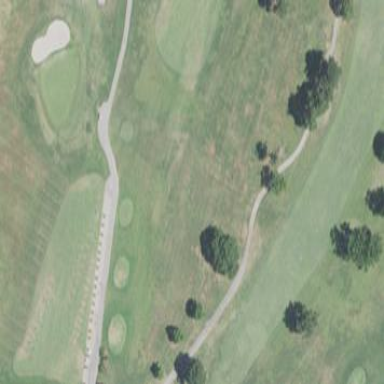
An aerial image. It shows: Grassy area designated as golf fairway.